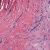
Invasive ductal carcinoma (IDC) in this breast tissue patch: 1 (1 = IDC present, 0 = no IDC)